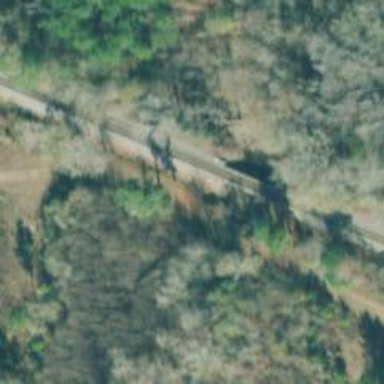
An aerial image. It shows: Bridge over railway line.